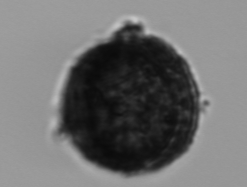
Label: Coscinodiscus